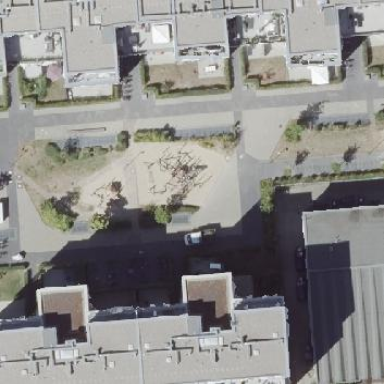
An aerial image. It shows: Playground area for leisure land.